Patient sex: M
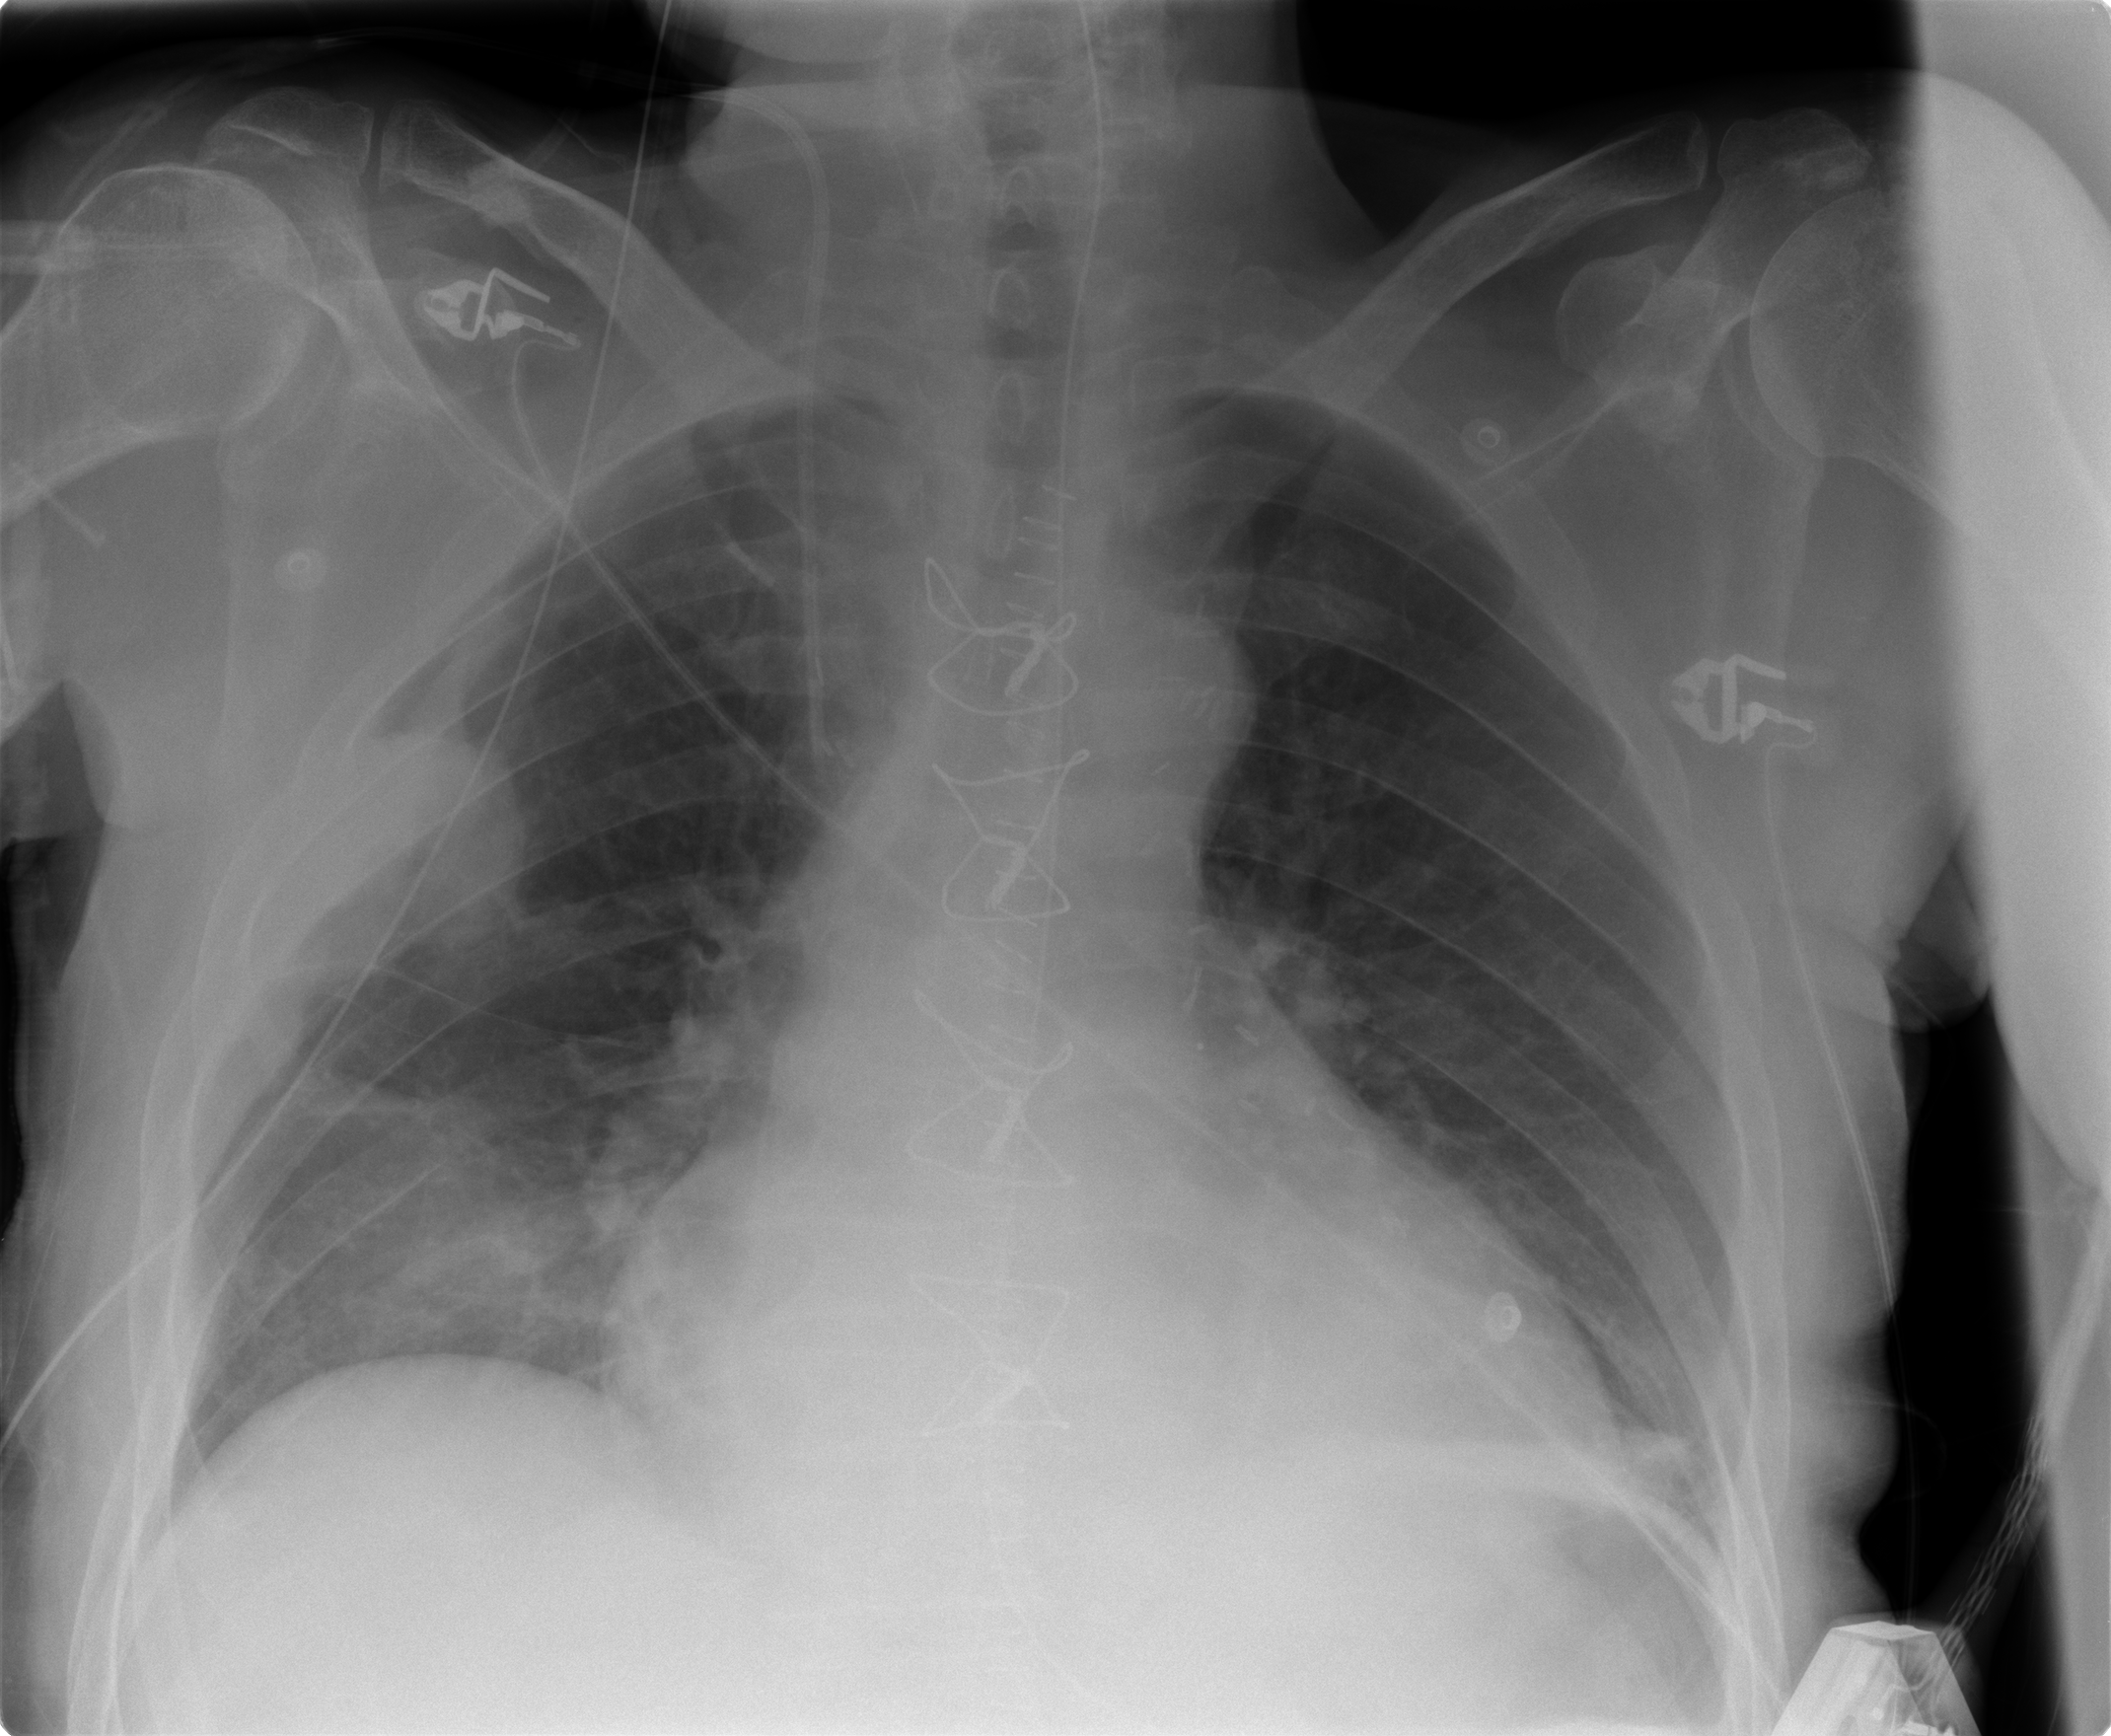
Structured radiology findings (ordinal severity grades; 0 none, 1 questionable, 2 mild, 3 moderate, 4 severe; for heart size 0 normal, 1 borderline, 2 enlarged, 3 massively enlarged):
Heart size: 1
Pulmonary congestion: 0
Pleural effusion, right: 0
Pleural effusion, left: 0
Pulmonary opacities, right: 1
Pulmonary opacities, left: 0
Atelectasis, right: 2
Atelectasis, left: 1